Field crop: maize
Growth stage: 2
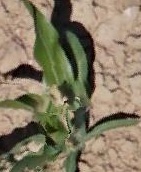
Species: maize